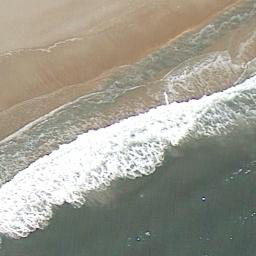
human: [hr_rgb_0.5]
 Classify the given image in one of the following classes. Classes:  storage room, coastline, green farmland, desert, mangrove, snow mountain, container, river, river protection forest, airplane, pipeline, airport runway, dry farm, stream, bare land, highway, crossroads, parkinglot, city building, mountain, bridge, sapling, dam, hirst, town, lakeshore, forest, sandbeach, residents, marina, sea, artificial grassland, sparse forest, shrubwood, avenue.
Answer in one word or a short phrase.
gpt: coastline